Question: All the setup and blogs are stored in xml files under app_data folder as shown in the image. When I do administrative set up or new blog, it will be written on the webserver but I have my project in the TFS and next publish to the webserver will overwrite those changes. I know that there is an option that dont publish app_data but it means that my latest app_data version will never be in the Tfs but in the server. I wonder if there is anyway to syncronize this issue beside doing it manually.

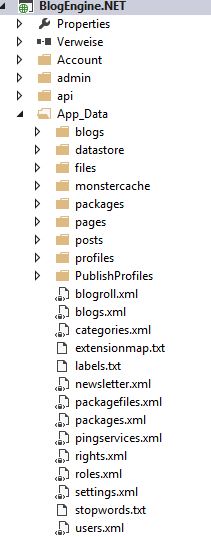
Answer: You need to do a get (copy app_data from live to TFS) before you make any edits.
You would be better using a host that supports Git as a content management solution. You can then just sync and merge like you would with a branch.